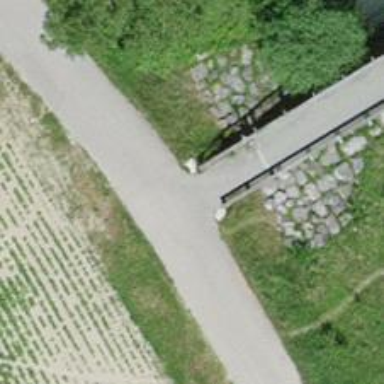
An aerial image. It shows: Cycle barrier.